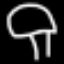
Label: mushroom